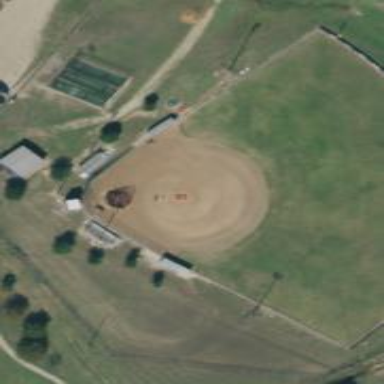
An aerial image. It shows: Baseball pitch for leisure land activities.